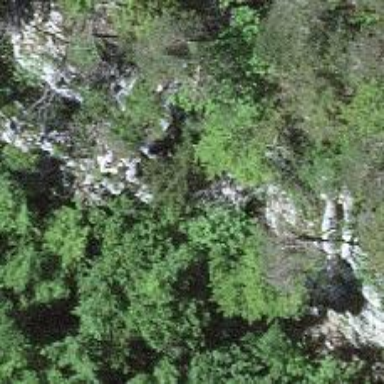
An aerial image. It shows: Cliff in nature.